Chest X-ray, AP view. Patient: 69 years old, sex M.
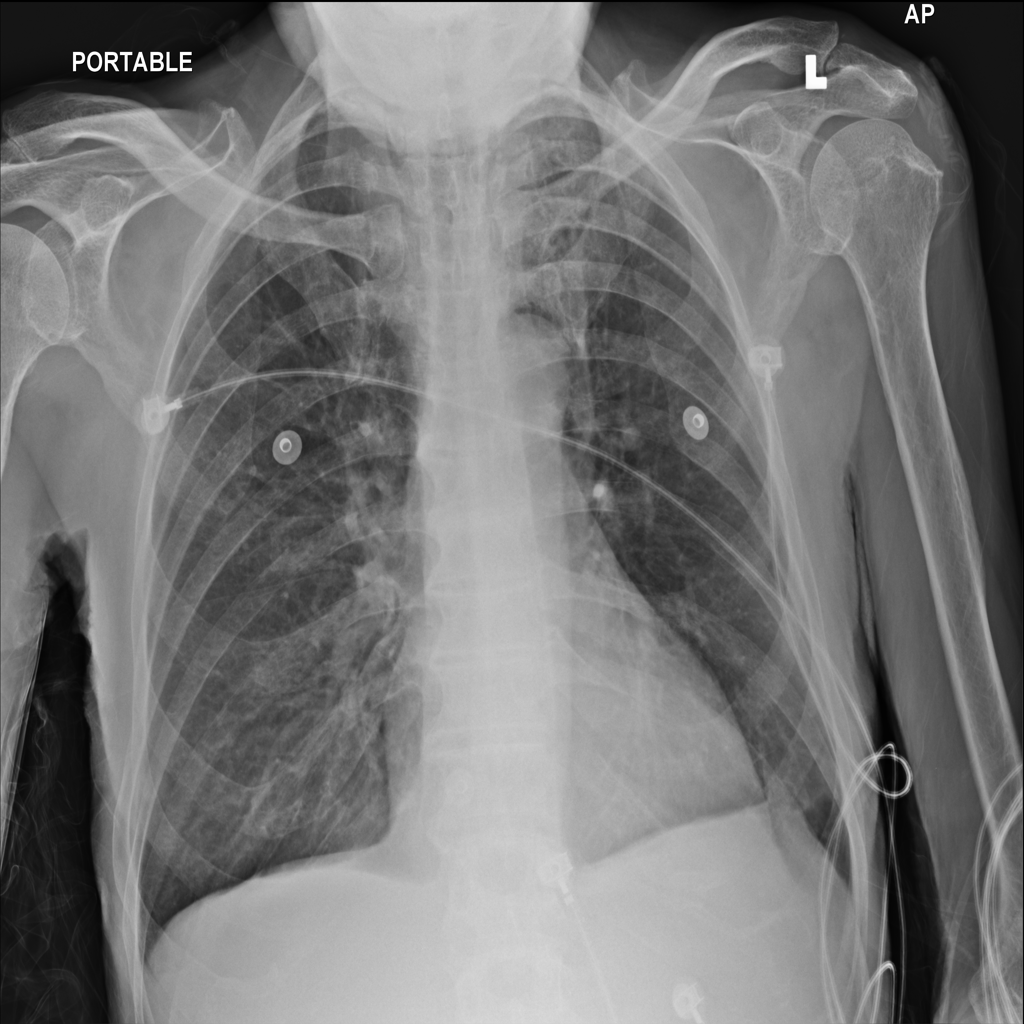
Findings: No Finding